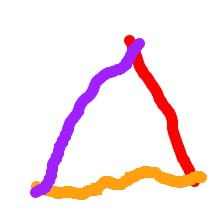
Shape: triangle